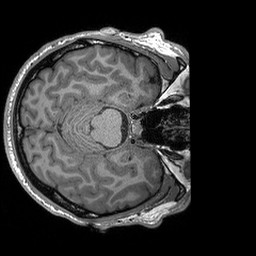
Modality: T1w
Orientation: axial
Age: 23
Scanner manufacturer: siemens
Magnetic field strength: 3 T
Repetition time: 2.3 s
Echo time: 0.00296 s